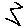
Label: zigzag